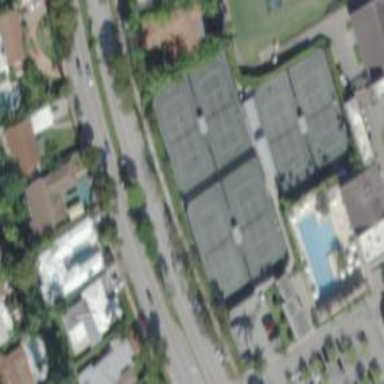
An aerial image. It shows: Tennis court on the leisure land pitch.